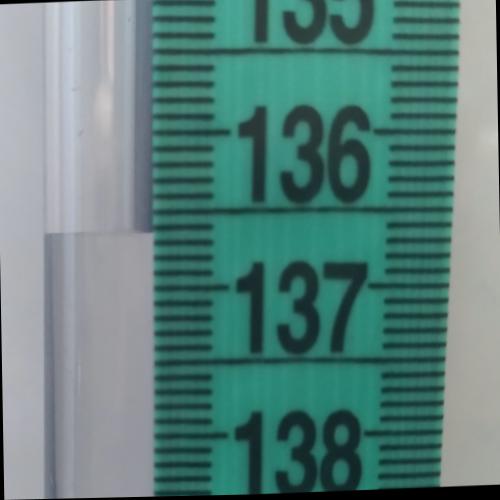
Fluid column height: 136.6 cm